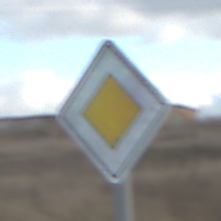
Verkehrszeichen: Vorfahrtsstrasse
Umgebung: Outdoor, RoadRail
Tageszeit: SunriseSunset
Wetter: PartlyCloudy
Licht: Natural
Jahreszeit: NotSpecified
Kontrast: LowContrast